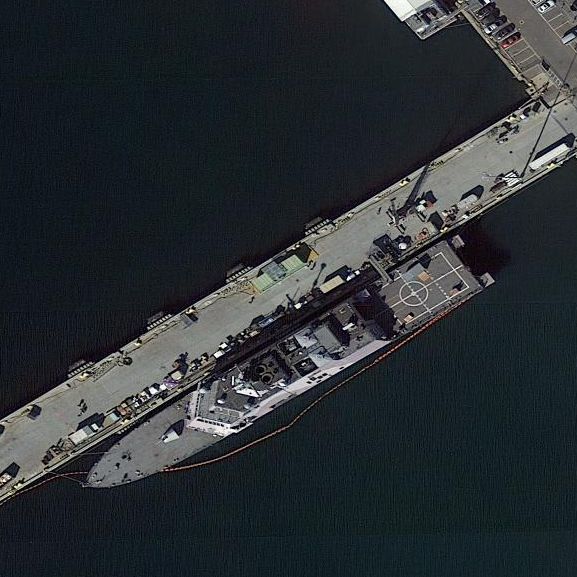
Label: Freedom-class_combat_ship